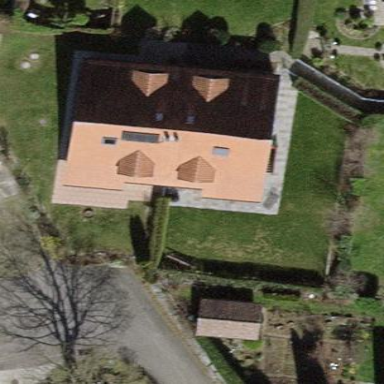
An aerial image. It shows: Semi-detached house.